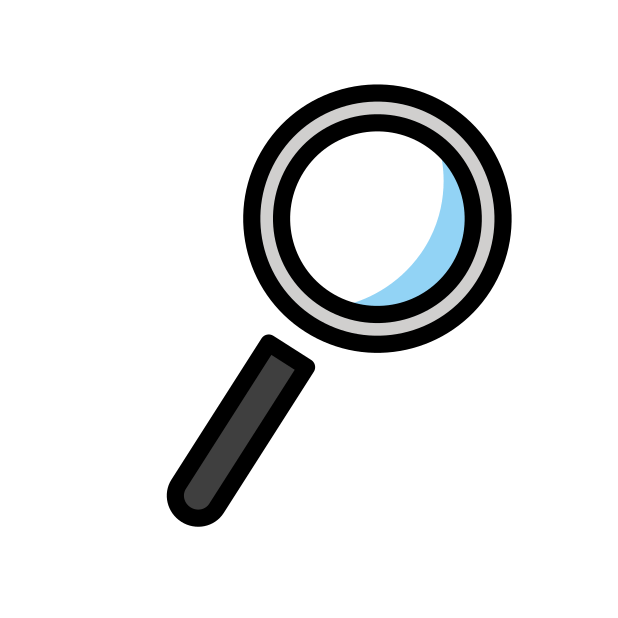
Emoji: 🔎
Name: right-pointing magnifying glass
Unicode: 0x1f50e